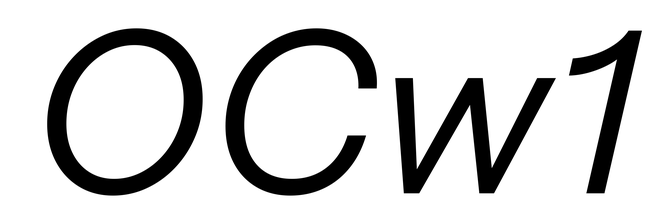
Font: InstrumentSans-Italic_Italic